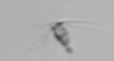
Label: Calciopappus